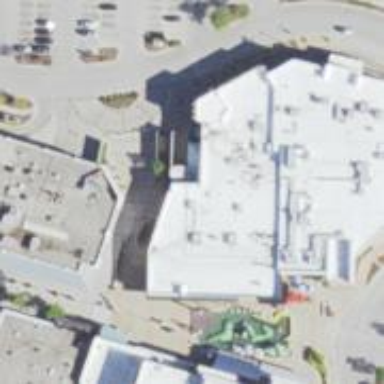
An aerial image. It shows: Retail building.